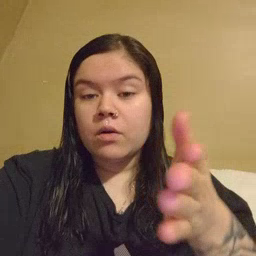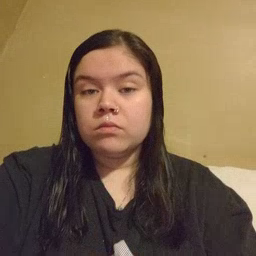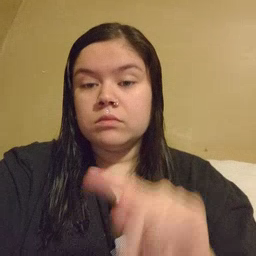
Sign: will